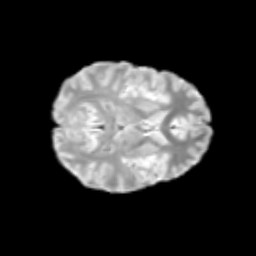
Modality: T2w
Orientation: axial
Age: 13
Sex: female
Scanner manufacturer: siemens
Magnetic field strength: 3 T
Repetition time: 3.8 s
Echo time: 0.07 s